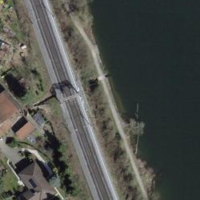
EUNIS habitat code: 15
Species observed at this site:
Fulica atra
Angelica sylvestris